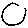
Label: moon